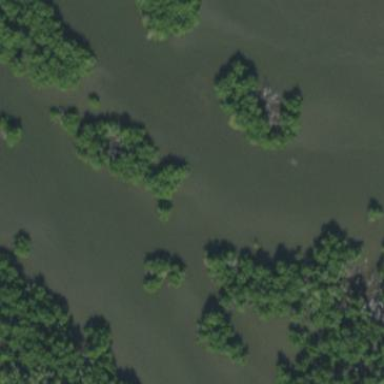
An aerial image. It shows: Mangrove wetland with plant community known as Mangrove Swamp.